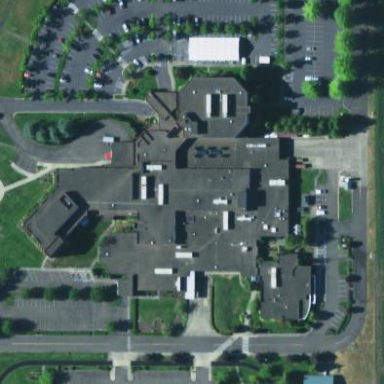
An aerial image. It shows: Healthcare facility identified as hospital.